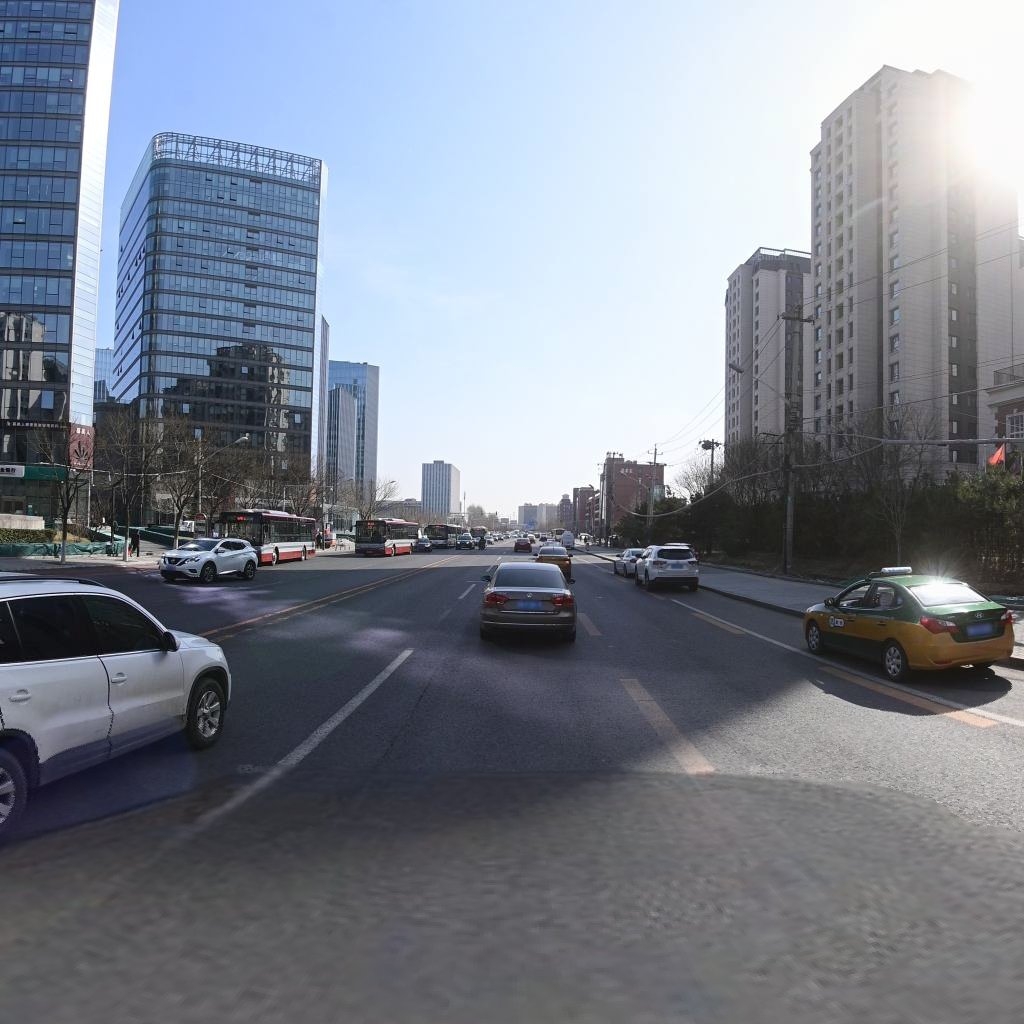
Region: Chaoyang
Road damage annotations: longitudinal crack